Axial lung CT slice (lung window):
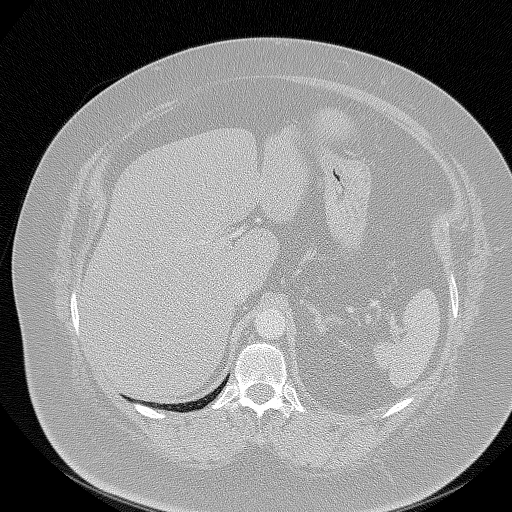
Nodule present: no